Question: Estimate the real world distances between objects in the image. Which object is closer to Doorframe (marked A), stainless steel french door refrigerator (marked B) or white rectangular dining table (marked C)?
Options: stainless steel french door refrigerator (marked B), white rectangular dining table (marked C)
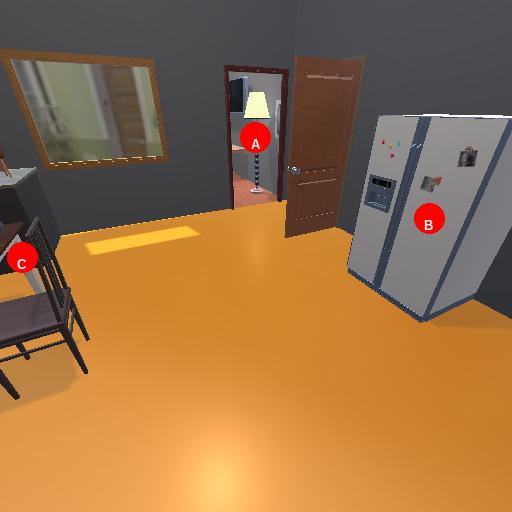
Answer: stainless steel french door refrigerator (marked B)